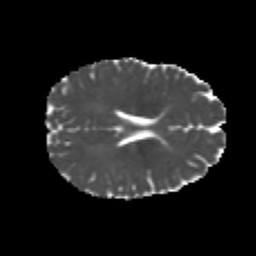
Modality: MD
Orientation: axial
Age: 20
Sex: female
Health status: healthy
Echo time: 0.074 s